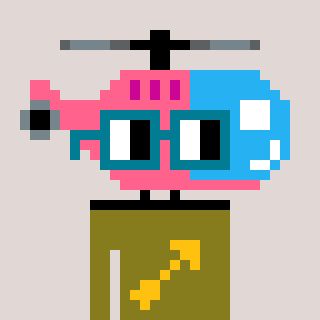
a pixel art character with square dark green glasses, a helicopter-shaped head and a gunk-colored body on a warm background